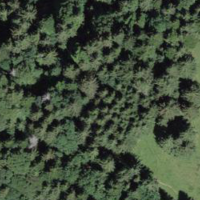
EUNIS habitat code: 43
Species observed at this site:
Corvus corone
Anthus trivialis
Cyanistes caeruleus
Turdus philomelos
Lophophanes cristatus
Troglodytes troglodytes
Pyrrhula pyrrhula
Chloris chloris
Prunella modularis
Turdus viscivorus
Passer domesticus
Regulus ignicapilla
Buteo buteo
Fringilla coelebs
Sylvia atricapilla
Carduelis carduelis
Turdus merula
Phylloscopus collybita
Parus major
Erithacus rubecula
Turdus pilaris
Pica pica
Phoenicurus ochruros
Sitta europaea
Garrulus glandarius
Regulus regulus
Corvus corax
Periparus ater